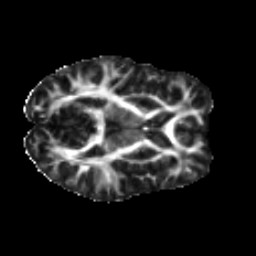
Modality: FA
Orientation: axial
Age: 23
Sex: female
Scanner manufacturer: ge
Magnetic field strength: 3 T
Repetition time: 7.8 s
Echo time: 0.061 s